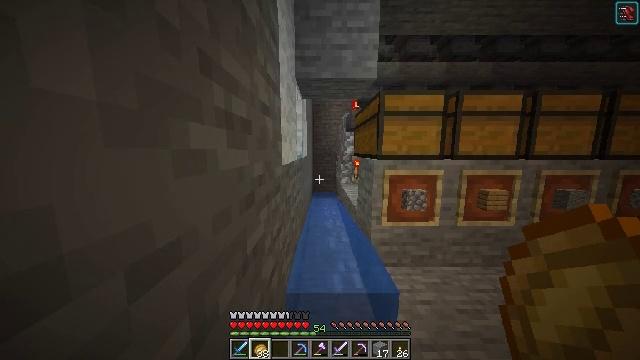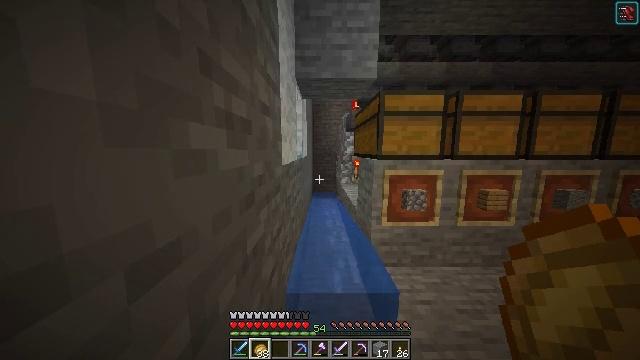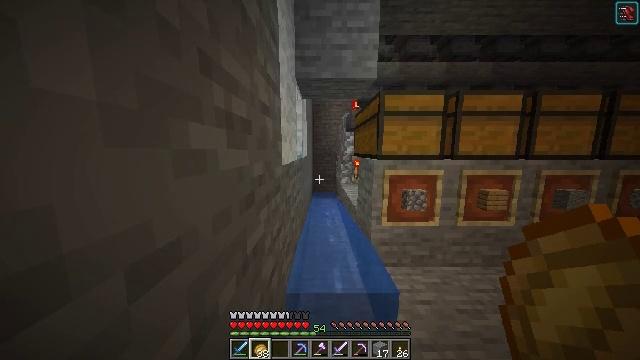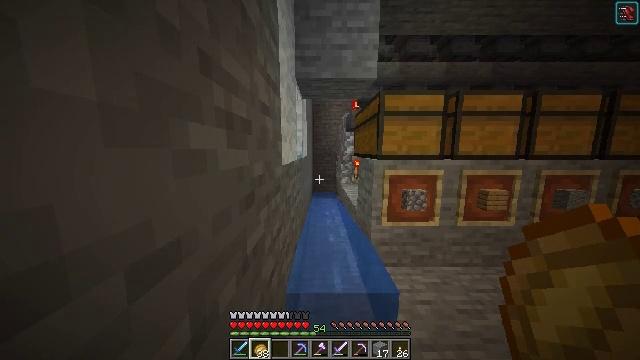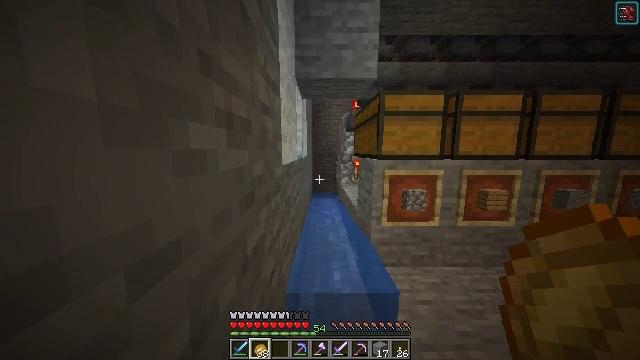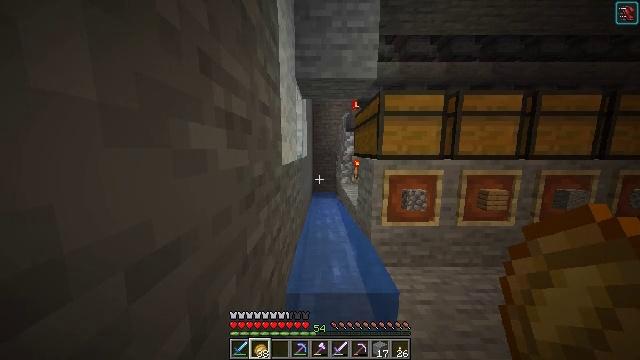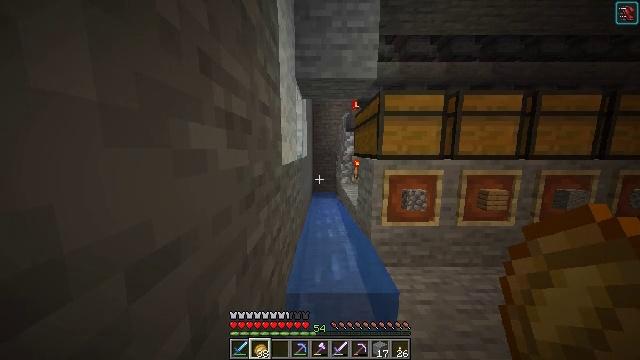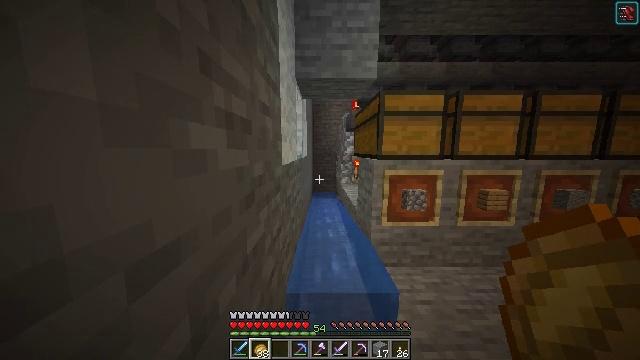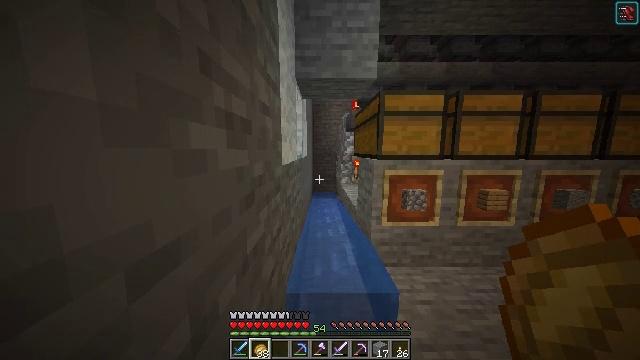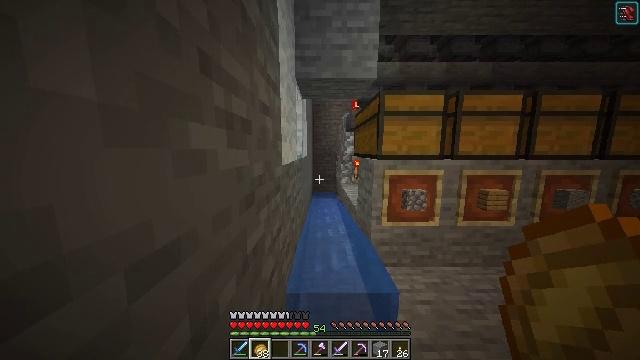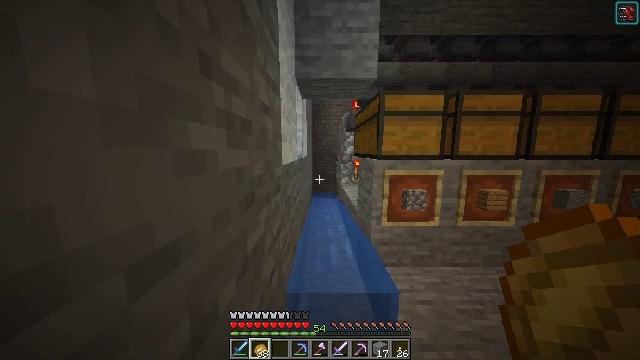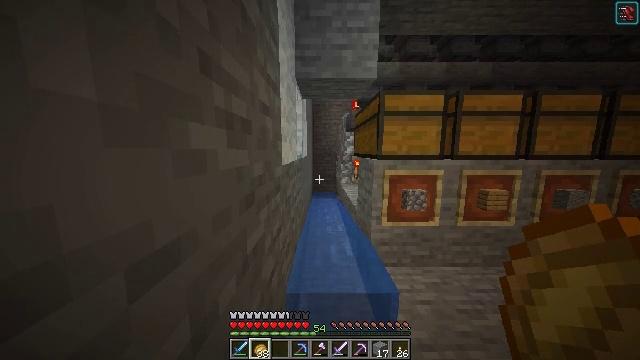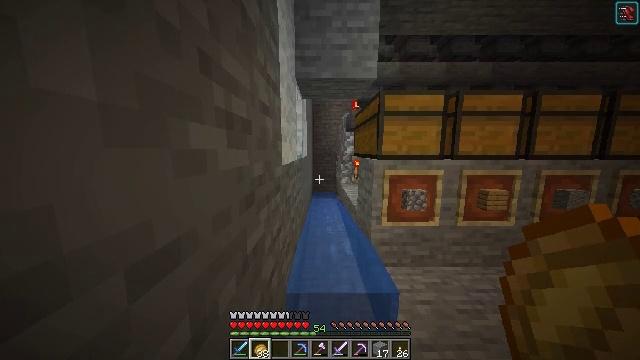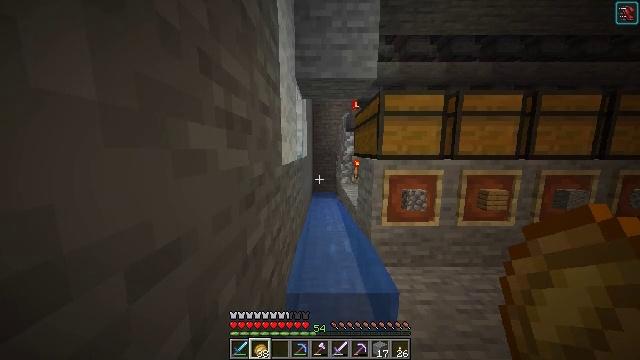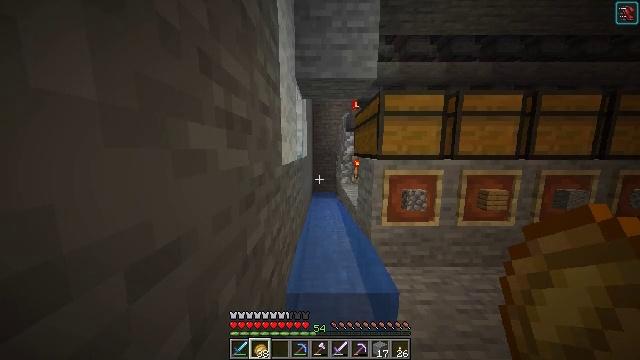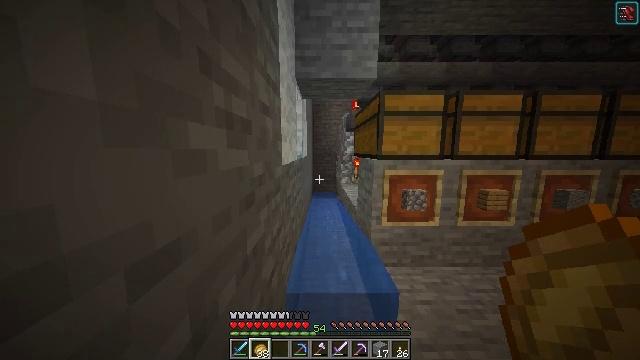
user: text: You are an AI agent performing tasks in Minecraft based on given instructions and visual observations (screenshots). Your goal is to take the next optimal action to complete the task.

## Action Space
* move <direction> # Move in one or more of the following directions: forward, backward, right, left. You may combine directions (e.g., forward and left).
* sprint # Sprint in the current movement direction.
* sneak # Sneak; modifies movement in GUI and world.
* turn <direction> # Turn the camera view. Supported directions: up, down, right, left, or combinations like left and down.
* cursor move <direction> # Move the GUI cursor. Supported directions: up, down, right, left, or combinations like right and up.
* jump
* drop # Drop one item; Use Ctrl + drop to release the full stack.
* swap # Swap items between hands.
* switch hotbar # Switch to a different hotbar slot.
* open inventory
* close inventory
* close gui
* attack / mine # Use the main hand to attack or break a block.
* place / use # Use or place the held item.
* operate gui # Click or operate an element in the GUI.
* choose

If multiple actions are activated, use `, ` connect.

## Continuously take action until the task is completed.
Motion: motion action
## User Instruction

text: Remove a crimson nylium from the inventory.
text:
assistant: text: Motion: no_op
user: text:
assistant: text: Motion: no_op
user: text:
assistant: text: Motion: no_op
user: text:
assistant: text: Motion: no_op
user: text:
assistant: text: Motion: no_op
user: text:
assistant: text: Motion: no_op
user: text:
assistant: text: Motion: no_op
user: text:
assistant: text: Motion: no_op
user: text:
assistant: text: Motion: no_op
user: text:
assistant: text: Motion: no_op
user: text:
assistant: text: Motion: no_op
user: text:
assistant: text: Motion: no_op
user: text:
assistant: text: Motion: no_op
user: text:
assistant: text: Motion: no_op
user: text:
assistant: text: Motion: no_op
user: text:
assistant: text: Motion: no_op
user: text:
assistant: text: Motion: no_op
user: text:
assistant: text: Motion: no_op
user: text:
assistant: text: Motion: no_op
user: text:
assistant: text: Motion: no_op
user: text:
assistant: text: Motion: no_op
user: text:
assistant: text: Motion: no_op
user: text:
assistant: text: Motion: no_op
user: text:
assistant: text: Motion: no_op
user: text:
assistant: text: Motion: no_op
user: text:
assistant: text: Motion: no_op
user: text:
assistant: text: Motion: no_op
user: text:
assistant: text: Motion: no_op
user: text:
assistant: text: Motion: no_op
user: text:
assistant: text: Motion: no_op